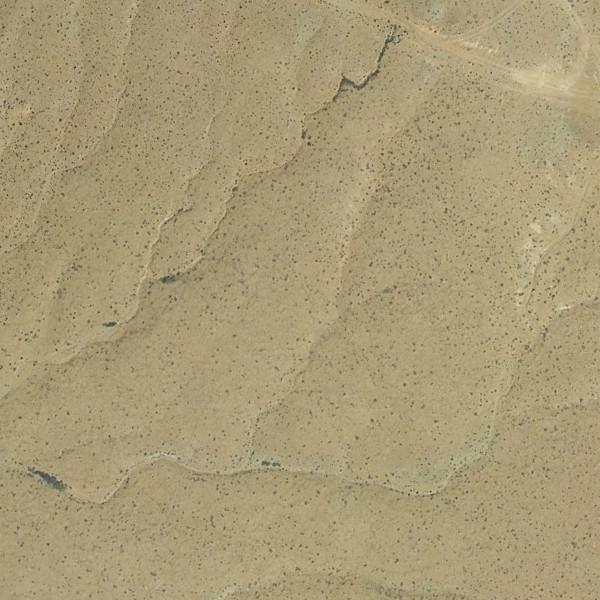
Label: Desert